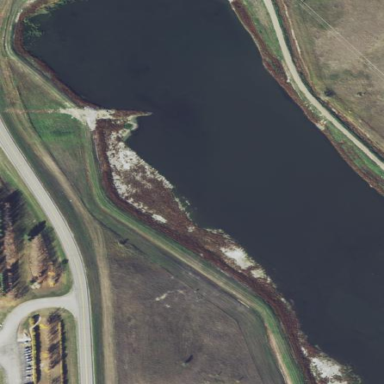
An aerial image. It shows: Tailings pond that is man-made.